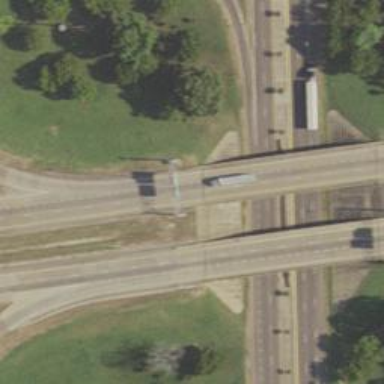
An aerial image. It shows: Beam bridge on motorway.